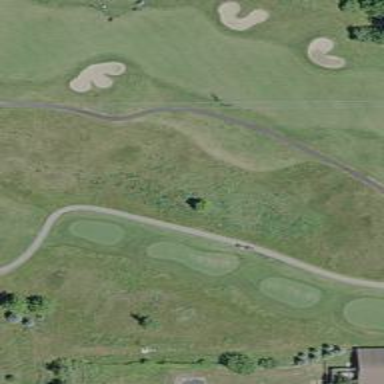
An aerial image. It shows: Grassy area designated as golf fairway.